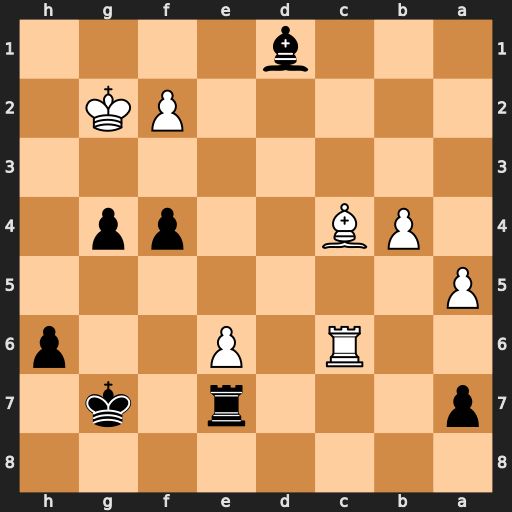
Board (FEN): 8/p3r1k1/2R1P2p/P7/1PB2pp1/8/5PK1/3b4
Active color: b
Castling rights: -
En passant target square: -
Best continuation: Bf3+